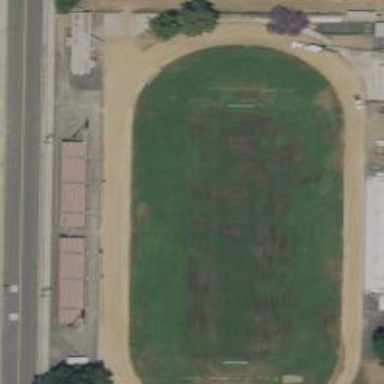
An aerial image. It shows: Track in leisure land.